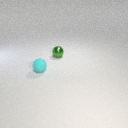
small green metal sphere to the right of small cyan rubber sphere